Question: i am using this <URL> to enable multiple date select. everything works fine but i am wondering how to get the selected dates to PHP.
below is the html code.
'''
<input type="text" name="outgoing_call_dates" value="" id="outgoing_call_dates_id" class="hasDatepicker">
'''
as you can see value tag is empty always when i add, its normally appending to the end but not value tag is doing the same. please check this image.
Original source : <URL>
Please help me find a way
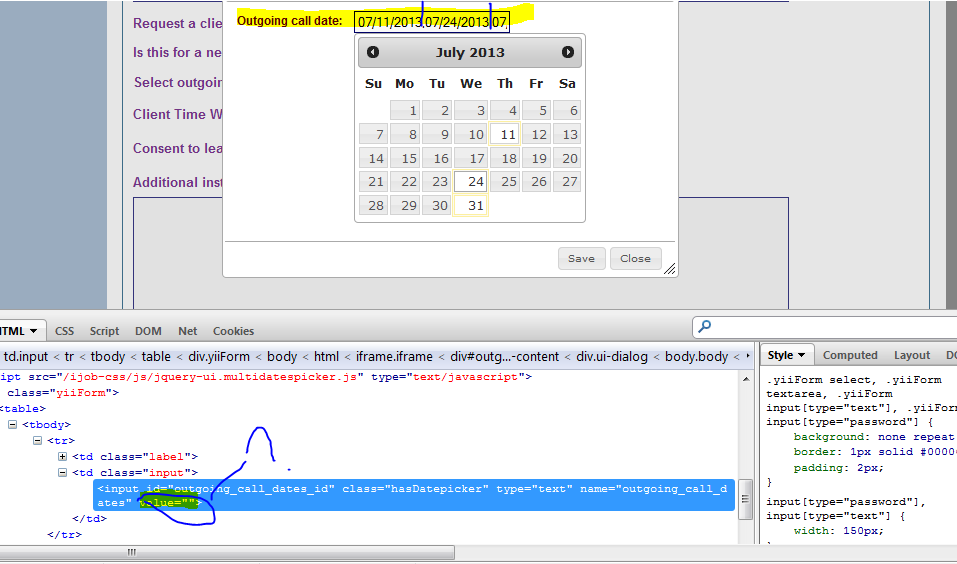
Answer: HTML
'''
<input id="datePick" type="text"/>
<input id="get" type="button" value="Get" />
'''
JS
'''
$('#datePick').multiDatesPicker();
$('#get').on("click",function(){
var dates = $('#datePick').val();
if(dates !=''){
dataString = 'dates='+dates;
$.ajax({
type:"POST",
url : "URL_TO_PHP_FILE",
data : dataString,
dataType : 'json',
success : function(data) {
alert(data);
}
)};
}
});
'''
PHP
'''
$dates = ($_POST['dates']);
echo json_encode($dates);
'''